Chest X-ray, PA view. Patient: 63 years old, sex M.
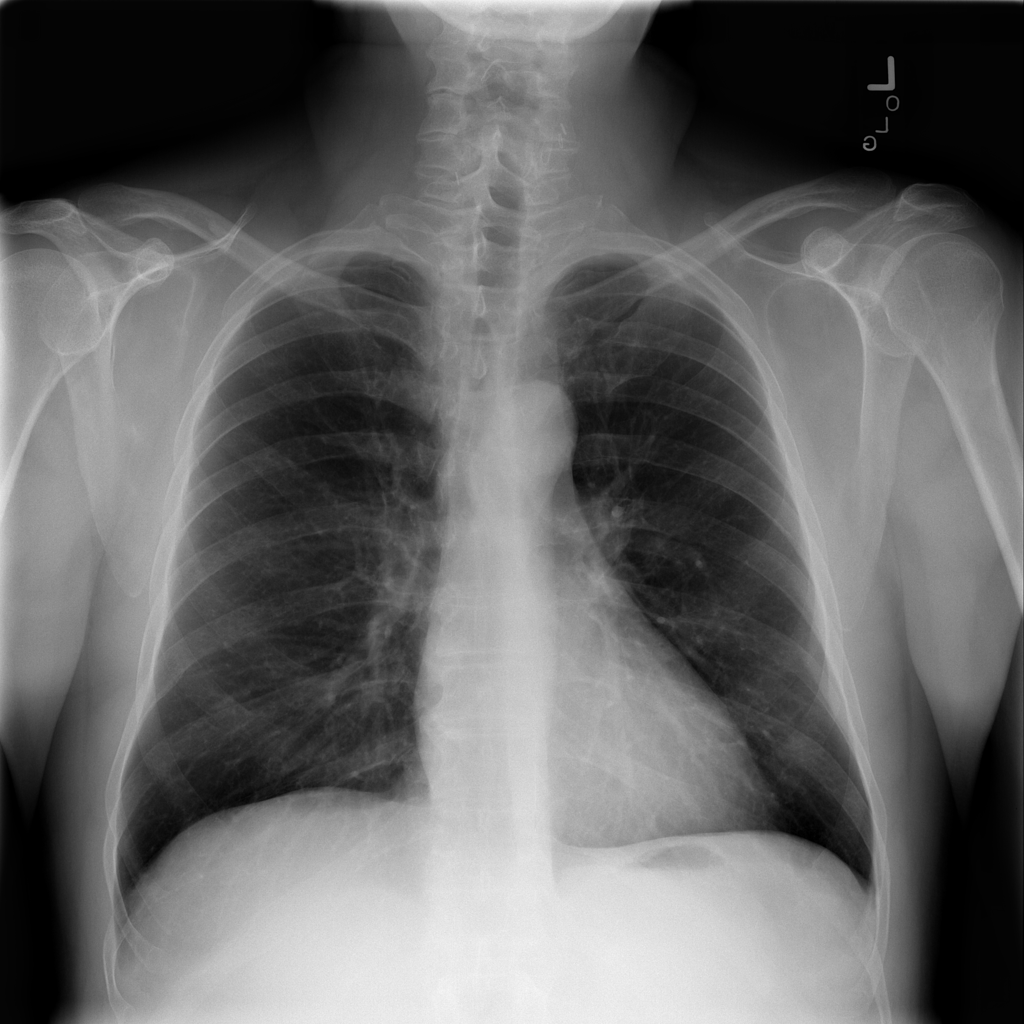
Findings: No Finding